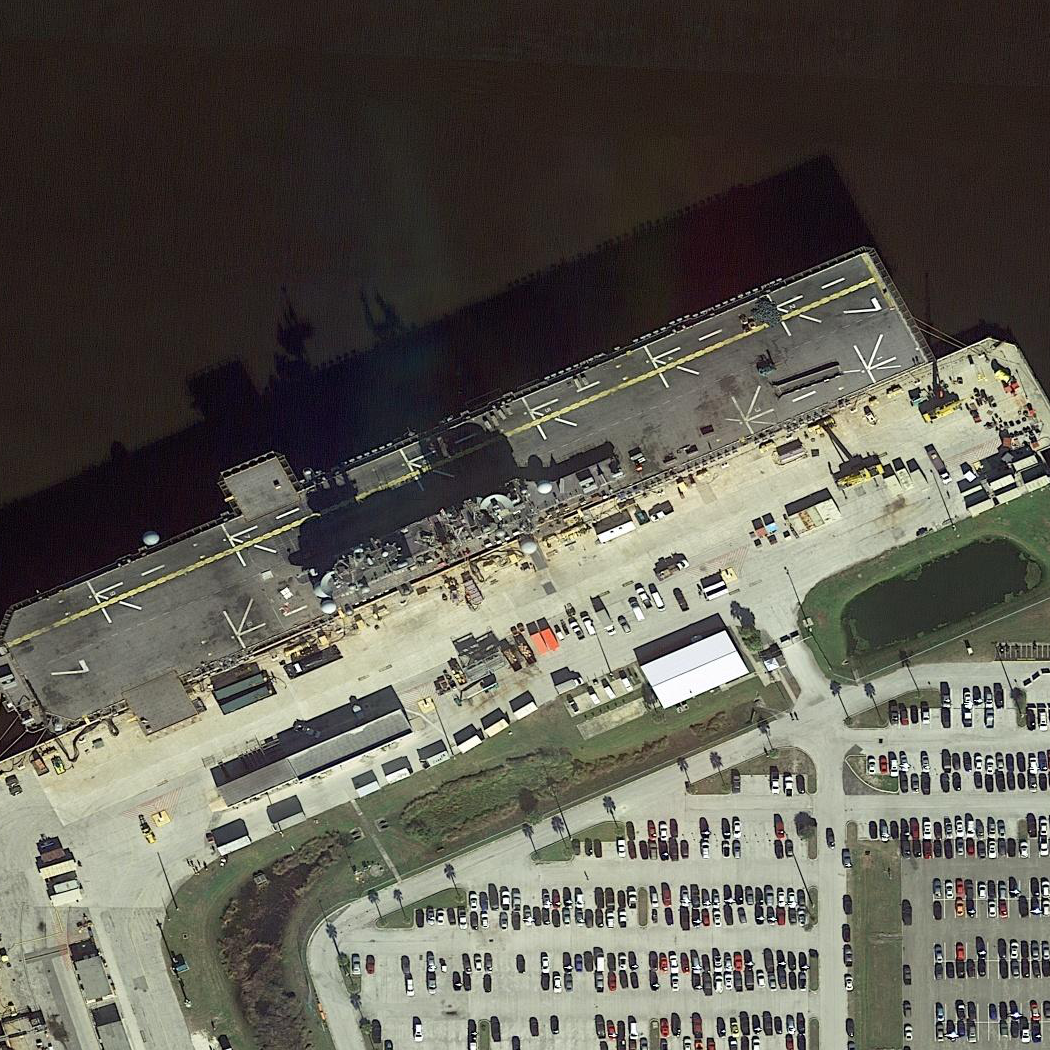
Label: assault